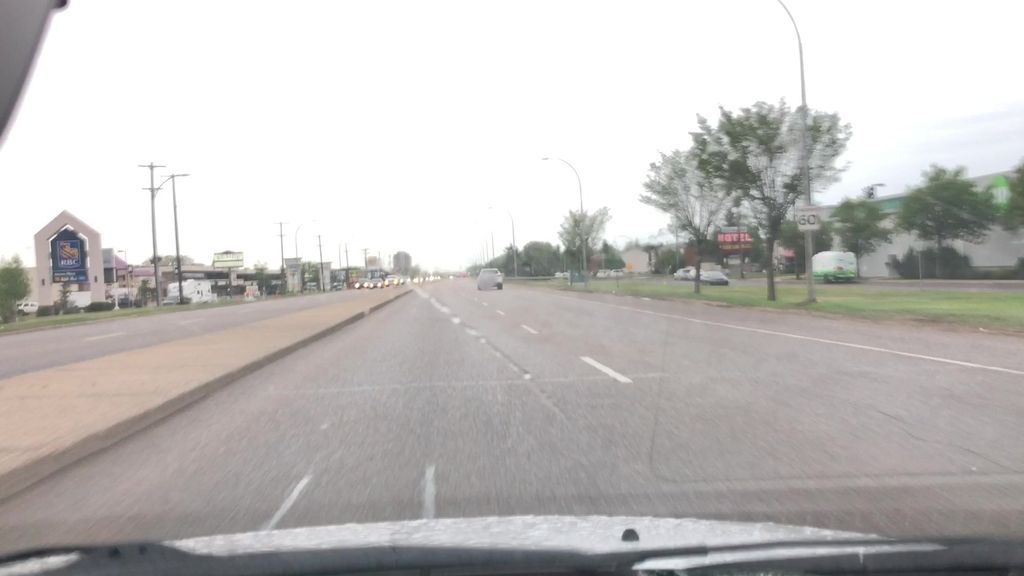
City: edmonton